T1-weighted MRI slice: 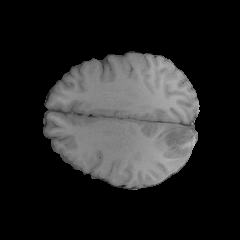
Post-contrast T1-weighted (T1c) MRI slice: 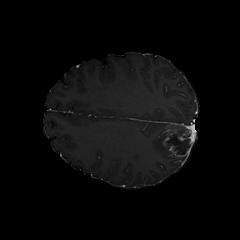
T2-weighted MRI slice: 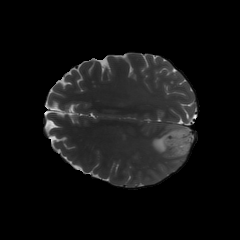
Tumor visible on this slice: yes